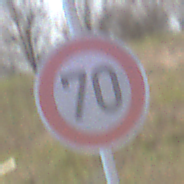
Verkehrszeichen: Geschwindigkeit70
Umgebung: Outdoor, Nature
Tageszeit: MorningAfternoon
Wetter: PartlyCloudy
Licht: Natural
Jahreszeit: NotSpecified
Kontrast: HighContrast